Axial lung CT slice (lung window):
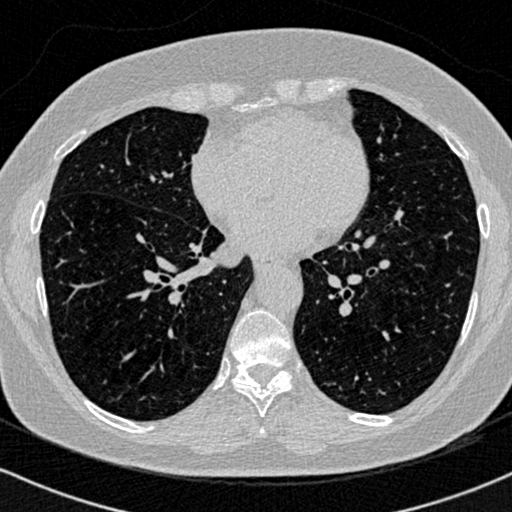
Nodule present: no